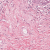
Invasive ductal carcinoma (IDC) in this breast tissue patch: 0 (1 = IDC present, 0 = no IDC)